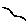
Label: line